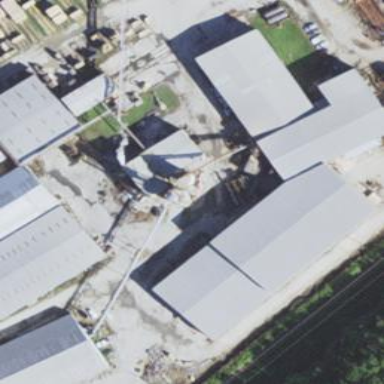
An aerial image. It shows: Industrial building.